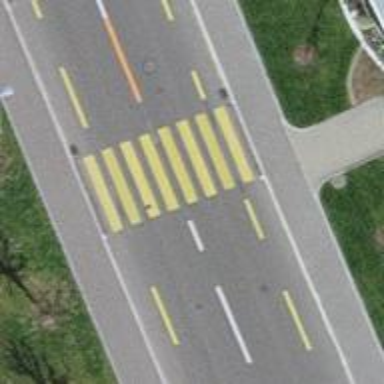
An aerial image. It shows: Uncontrolled zebra crossing with notable zebra markings.